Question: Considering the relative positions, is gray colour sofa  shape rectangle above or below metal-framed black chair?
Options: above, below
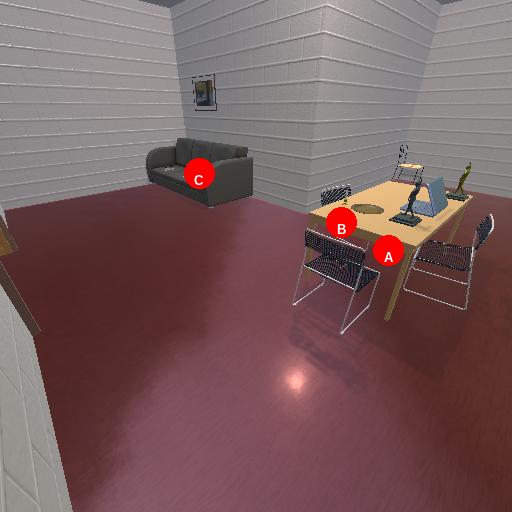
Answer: above